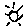
Label: sun